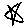
Label: star